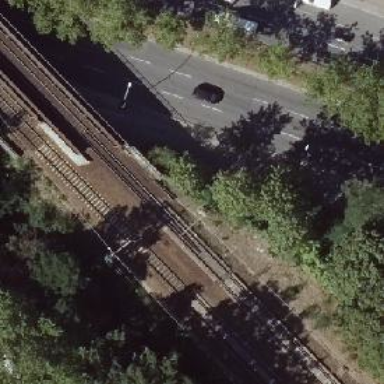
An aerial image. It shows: Milestone along the railway track with catenary mast.